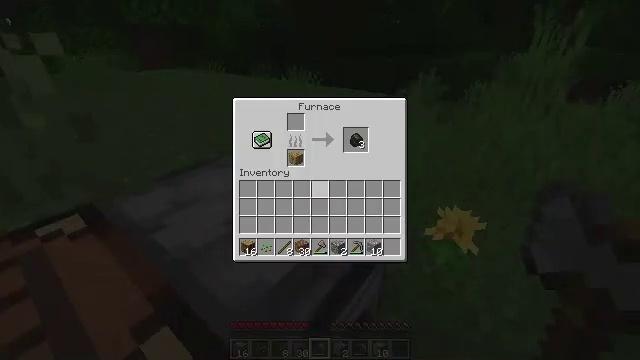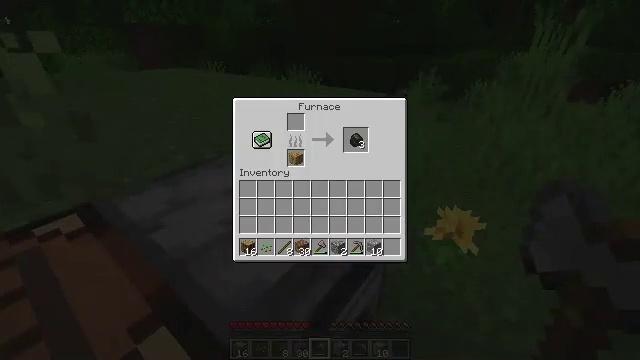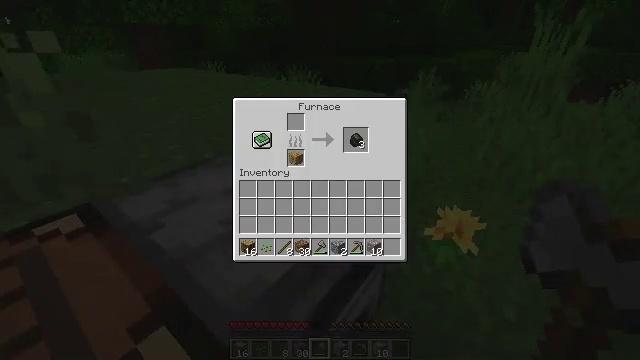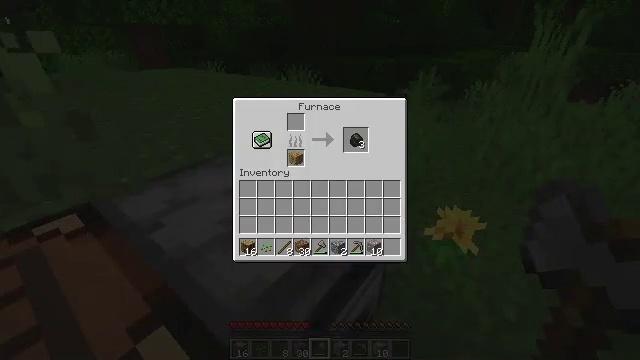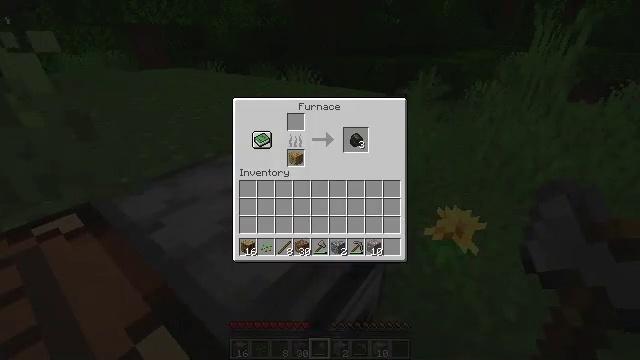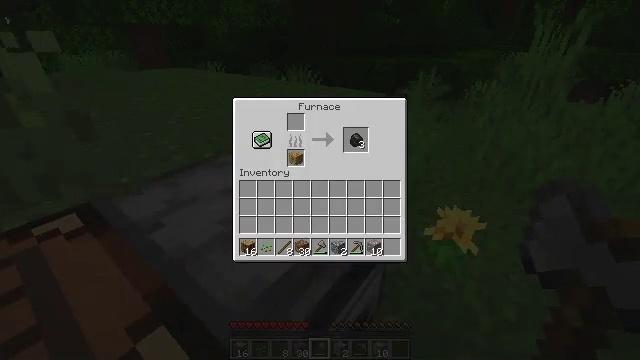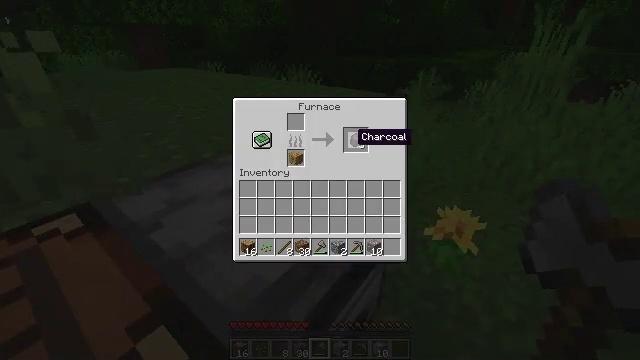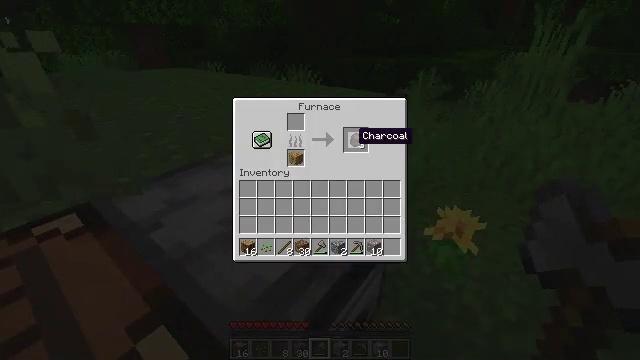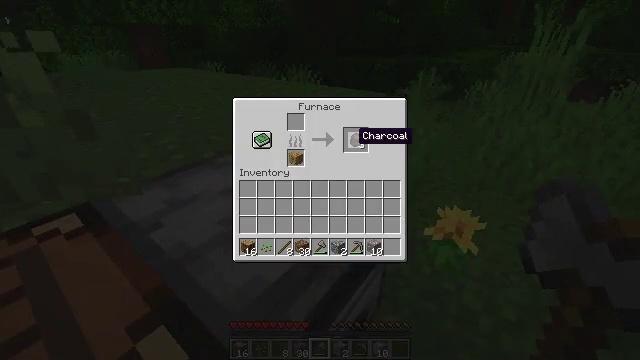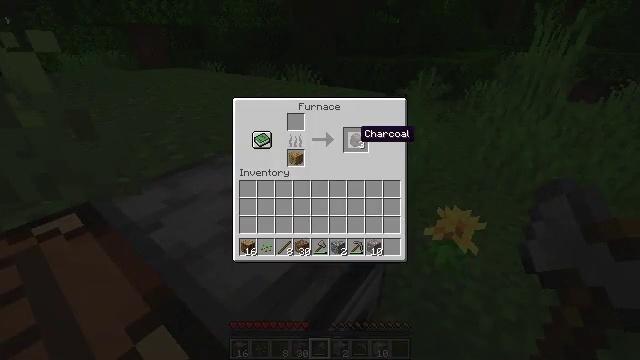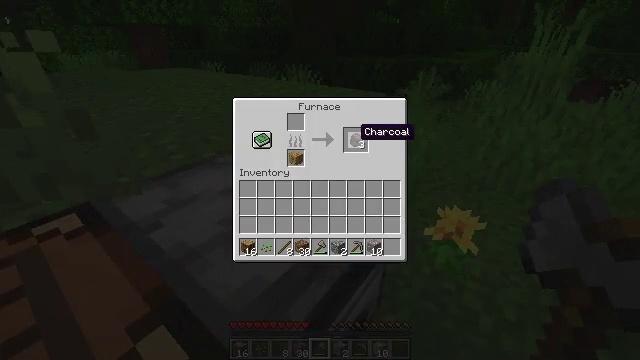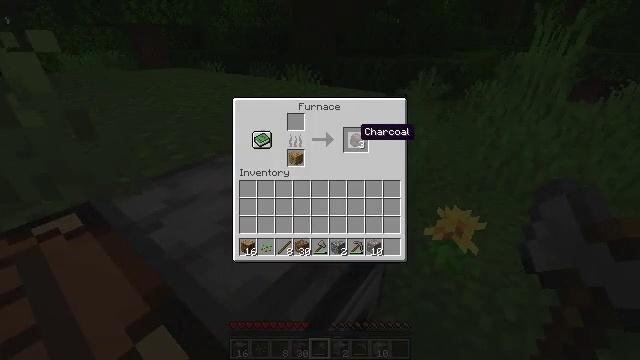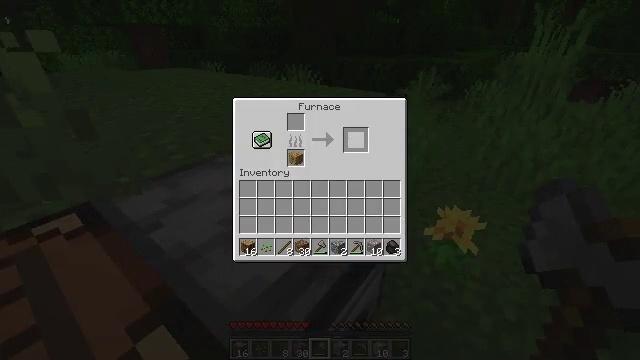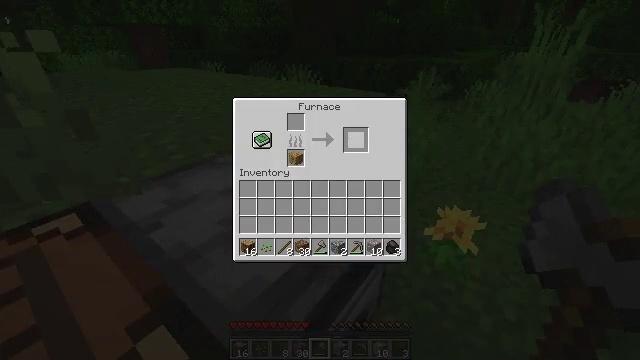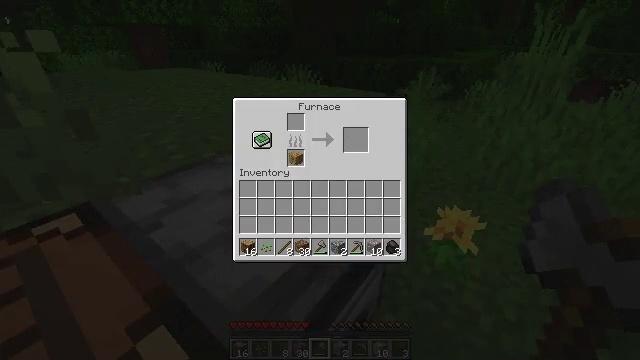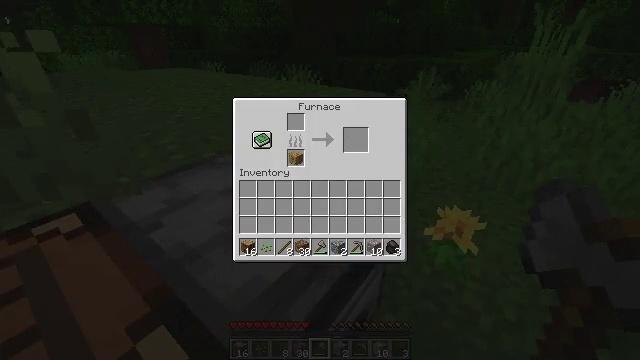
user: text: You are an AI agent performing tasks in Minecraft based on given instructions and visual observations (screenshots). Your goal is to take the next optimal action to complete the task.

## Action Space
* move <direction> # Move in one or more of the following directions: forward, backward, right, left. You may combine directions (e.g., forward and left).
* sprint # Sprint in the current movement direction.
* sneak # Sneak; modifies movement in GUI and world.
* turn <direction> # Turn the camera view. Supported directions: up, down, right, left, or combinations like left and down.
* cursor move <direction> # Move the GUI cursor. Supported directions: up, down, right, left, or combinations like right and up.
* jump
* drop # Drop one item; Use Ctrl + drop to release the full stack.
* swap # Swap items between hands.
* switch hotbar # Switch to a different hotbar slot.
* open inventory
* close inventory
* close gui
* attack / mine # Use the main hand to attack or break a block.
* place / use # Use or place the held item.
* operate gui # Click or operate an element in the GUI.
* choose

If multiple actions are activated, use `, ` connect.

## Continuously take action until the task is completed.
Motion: motion action
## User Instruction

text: craft item air
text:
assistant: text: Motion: sneak
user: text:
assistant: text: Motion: sneak, cursor move up
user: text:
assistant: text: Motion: sneak, cursor move up
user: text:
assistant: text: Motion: sneak, cursor move right and up
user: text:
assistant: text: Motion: sneak, cursor move right
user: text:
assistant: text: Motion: sneak
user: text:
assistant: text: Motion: sneak
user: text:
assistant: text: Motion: sneak
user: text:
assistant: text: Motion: sneak
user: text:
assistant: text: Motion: sneak
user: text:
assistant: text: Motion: sneak
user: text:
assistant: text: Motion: sneak, operate gui
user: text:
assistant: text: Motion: sneak
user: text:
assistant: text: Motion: sneak, cursor move left and down
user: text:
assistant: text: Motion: sneak
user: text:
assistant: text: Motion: sneak
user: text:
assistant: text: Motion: sneak, cursor move left
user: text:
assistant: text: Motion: sneak